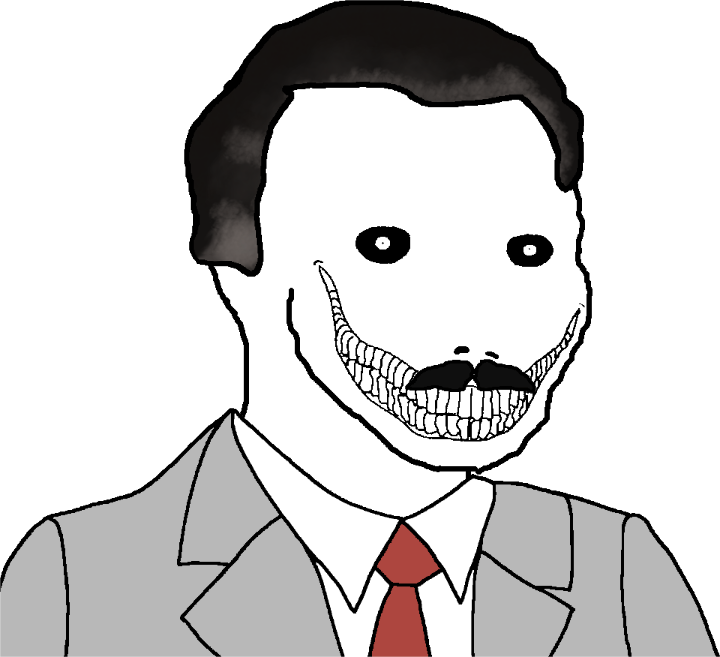
Label: 5_Oomer